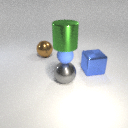
small blue rubber sphere above large gray metal sphere